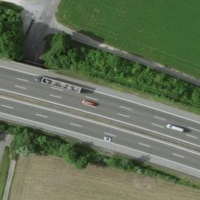
EUNIS habitat code: 57
Species observed at this site:
Buteo buteo
Chorthippus brunneus